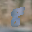
Label: 8